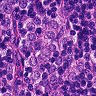
Metastatic tissue present: yes